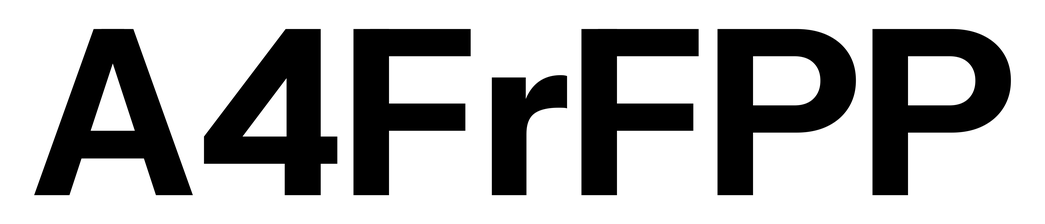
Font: InstrumentSans_Bold